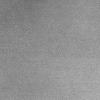
Atmospheric dust classification: dusty